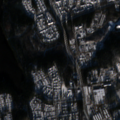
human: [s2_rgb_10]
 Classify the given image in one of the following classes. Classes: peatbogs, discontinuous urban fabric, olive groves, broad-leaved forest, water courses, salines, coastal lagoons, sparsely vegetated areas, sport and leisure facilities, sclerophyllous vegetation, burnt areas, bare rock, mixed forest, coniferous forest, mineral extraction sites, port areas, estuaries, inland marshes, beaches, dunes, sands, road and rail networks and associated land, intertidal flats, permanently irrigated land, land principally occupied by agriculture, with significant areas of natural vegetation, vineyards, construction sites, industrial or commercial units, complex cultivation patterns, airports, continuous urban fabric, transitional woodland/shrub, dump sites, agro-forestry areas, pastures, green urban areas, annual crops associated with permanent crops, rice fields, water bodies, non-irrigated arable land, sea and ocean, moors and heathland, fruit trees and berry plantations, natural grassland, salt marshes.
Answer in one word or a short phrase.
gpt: discontinuous urban fabric, industrial or commercial units, mixed forest, water bodies